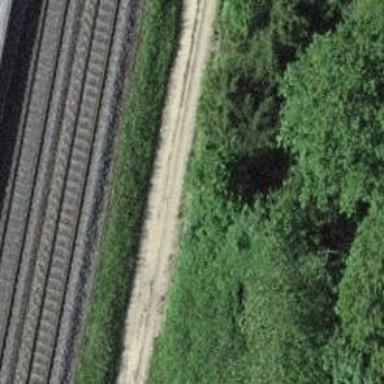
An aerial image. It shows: Track with compacted grade2 surface.